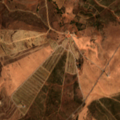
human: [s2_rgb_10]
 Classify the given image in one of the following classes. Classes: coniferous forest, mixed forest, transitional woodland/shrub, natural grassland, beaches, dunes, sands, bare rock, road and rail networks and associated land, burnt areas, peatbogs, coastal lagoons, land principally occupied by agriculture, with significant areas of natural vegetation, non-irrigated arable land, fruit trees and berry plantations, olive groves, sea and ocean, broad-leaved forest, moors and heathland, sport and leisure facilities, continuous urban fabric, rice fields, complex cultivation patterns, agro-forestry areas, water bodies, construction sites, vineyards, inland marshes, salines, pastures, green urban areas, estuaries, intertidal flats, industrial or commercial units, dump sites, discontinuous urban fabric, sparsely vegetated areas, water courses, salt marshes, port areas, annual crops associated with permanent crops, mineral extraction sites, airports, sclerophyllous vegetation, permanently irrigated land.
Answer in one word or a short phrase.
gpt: non-irrigated arable land, land principally occupied by agriculture, with significant areas of natural vegetation, agro-forestry areas, transitional woodland/shrub